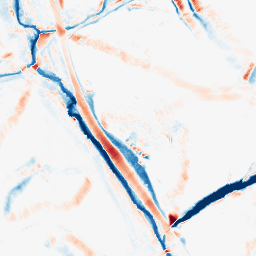
Category: morphological
Decomposition family: morphological_diamond
Decomposition parameters: operation: average
radius: 10
Upsampling method: lanczos
Upsampling parameters: scale: 8
Upsampling scale: 8